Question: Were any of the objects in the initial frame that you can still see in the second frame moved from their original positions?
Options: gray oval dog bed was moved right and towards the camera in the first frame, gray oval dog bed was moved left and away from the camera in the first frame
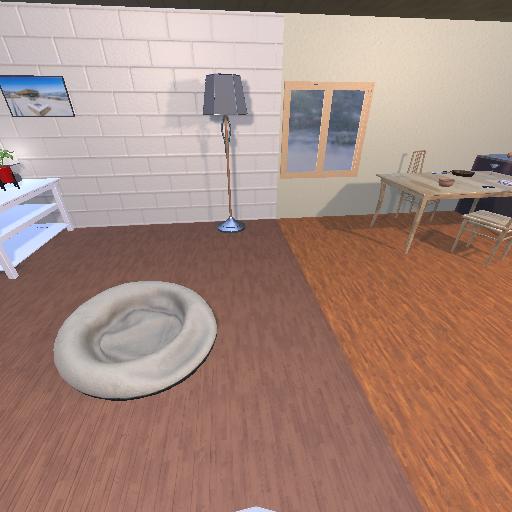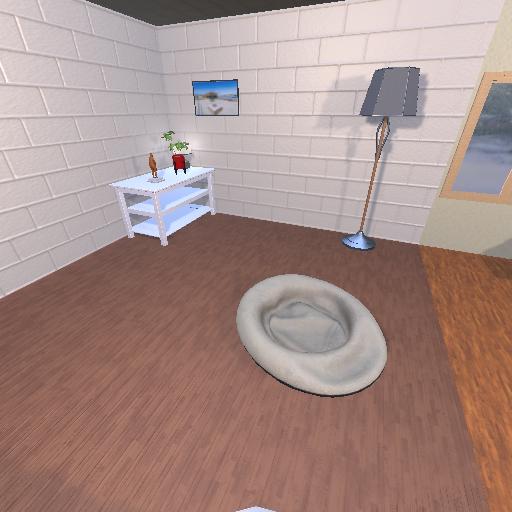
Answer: gray oval dog bed was moved right and towards the camera in the first frame